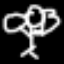
Label: angel